Field crop: maize
Growth stage: 1
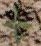
Species: atriplex